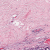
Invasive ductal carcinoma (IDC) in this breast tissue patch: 1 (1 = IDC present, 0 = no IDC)